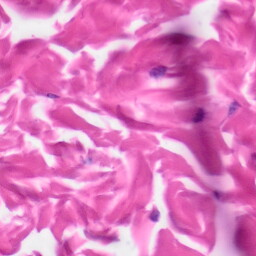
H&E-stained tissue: Skin